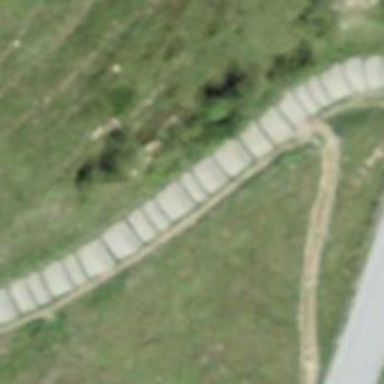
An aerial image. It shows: Road with steps.